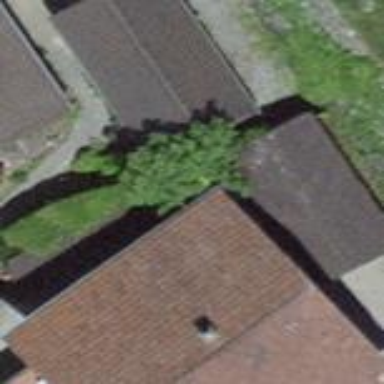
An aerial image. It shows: Garage building.